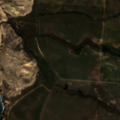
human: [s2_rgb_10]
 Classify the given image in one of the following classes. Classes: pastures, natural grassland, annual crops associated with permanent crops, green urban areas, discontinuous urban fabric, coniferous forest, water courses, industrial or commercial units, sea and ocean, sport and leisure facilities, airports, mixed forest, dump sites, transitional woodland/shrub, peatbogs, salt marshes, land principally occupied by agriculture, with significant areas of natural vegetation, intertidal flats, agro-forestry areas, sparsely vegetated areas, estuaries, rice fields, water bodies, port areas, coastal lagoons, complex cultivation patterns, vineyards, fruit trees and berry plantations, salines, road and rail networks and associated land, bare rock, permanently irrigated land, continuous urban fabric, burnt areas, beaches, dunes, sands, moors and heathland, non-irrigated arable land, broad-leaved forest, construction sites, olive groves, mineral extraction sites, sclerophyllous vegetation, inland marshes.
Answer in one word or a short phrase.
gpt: non-irrigated arable land, beaches, dunes, sands, sea and ocean